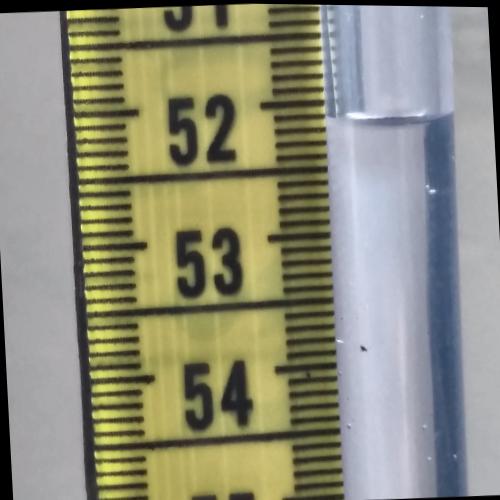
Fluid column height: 52.1 cm